已知方程 $b^2x^2 - a^2\left[k(x - b)\right]^2 - a^2b^2 = 0\ (b > a > 0)$ 的根大于 $a$，则实数 $k$ 满足（\quad）

\vspace{1em}

A. $|k| > \frac{b}{a}$ \quad B. $|k| < \frac{b}{a}$ \quad C. $|k| > \frac{a}{b}$ \quad D. $|k| < \frac{a}{b}$
【解答】
{【答案】} A

\vspace{1em}

\textbf{【分析】} 利用换元，令 $y = k(x - b)$，将问题转化为过定点的直线与抛物线的交点问题，即可求解。

\vspace{1em}

\textbf{【详解】} 令 $y = k(x - b)$，原方程转化为
\[
\frac{x^2}{a^2} - \frac{y^2}{b^2} = 1,
\]
问题转化为过定点 $(b,0)$ 的直线与实轴在 $x$ 轴上的双曲线的交点的横坐标要大于 $a$ 的问题。

因为直线过 $(b,0)$，所以只需要保证直线和右支相交，而与左支不相交，即可。

观察图形，可以发现两条渐近线的斜率是临界情况，所以 $|k| > \frac{b}{a}$。

故选：A。
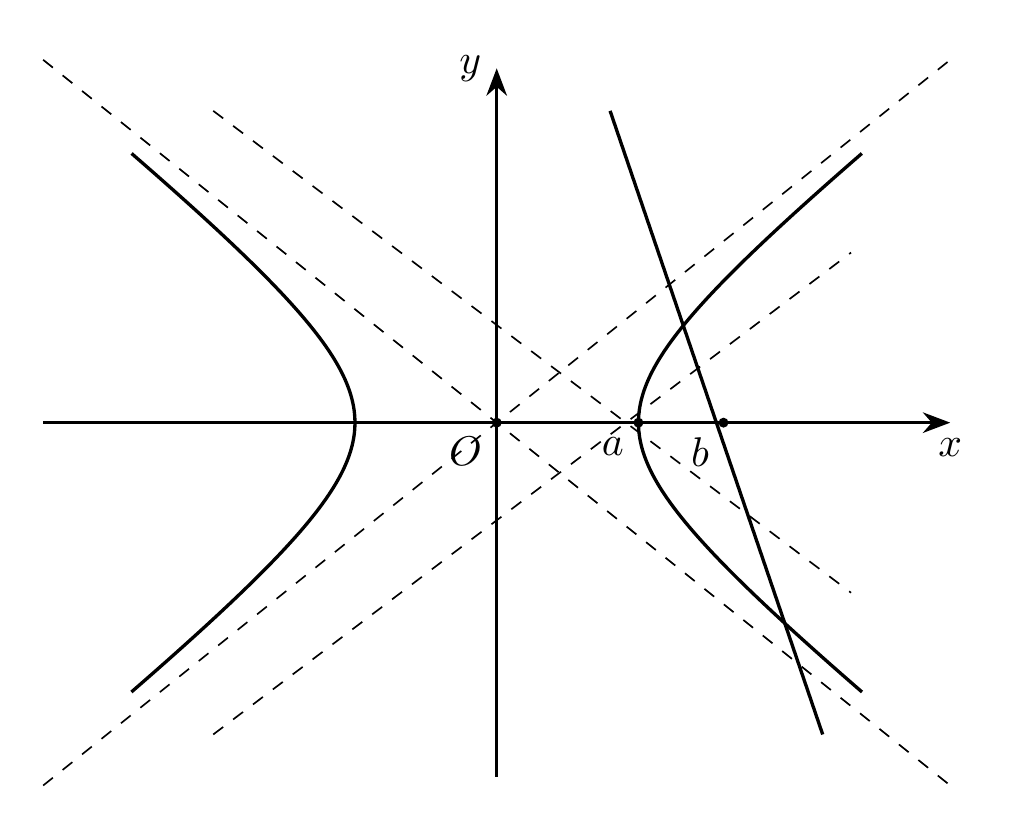